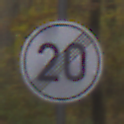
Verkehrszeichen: EndeGeschwindigkeit20
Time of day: MorningAfternoon
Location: Outdoor (Nature)
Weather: Overcast
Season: Autumn
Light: Natural